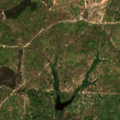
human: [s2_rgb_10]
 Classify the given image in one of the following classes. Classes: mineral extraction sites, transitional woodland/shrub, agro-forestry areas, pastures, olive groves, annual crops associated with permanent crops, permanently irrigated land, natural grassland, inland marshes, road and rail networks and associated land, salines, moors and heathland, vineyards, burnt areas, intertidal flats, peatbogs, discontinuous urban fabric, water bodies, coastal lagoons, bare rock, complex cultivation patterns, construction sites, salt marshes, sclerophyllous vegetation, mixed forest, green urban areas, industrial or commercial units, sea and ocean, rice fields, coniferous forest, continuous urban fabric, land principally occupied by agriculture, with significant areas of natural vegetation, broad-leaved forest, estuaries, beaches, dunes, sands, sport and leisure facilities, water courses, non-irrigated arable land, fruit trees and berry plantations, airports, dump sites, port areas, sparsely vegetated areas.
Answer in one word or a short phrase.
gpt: agro-forestry areas, mixed forest